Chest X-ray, AP view. Patient: 14 years old, sex M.
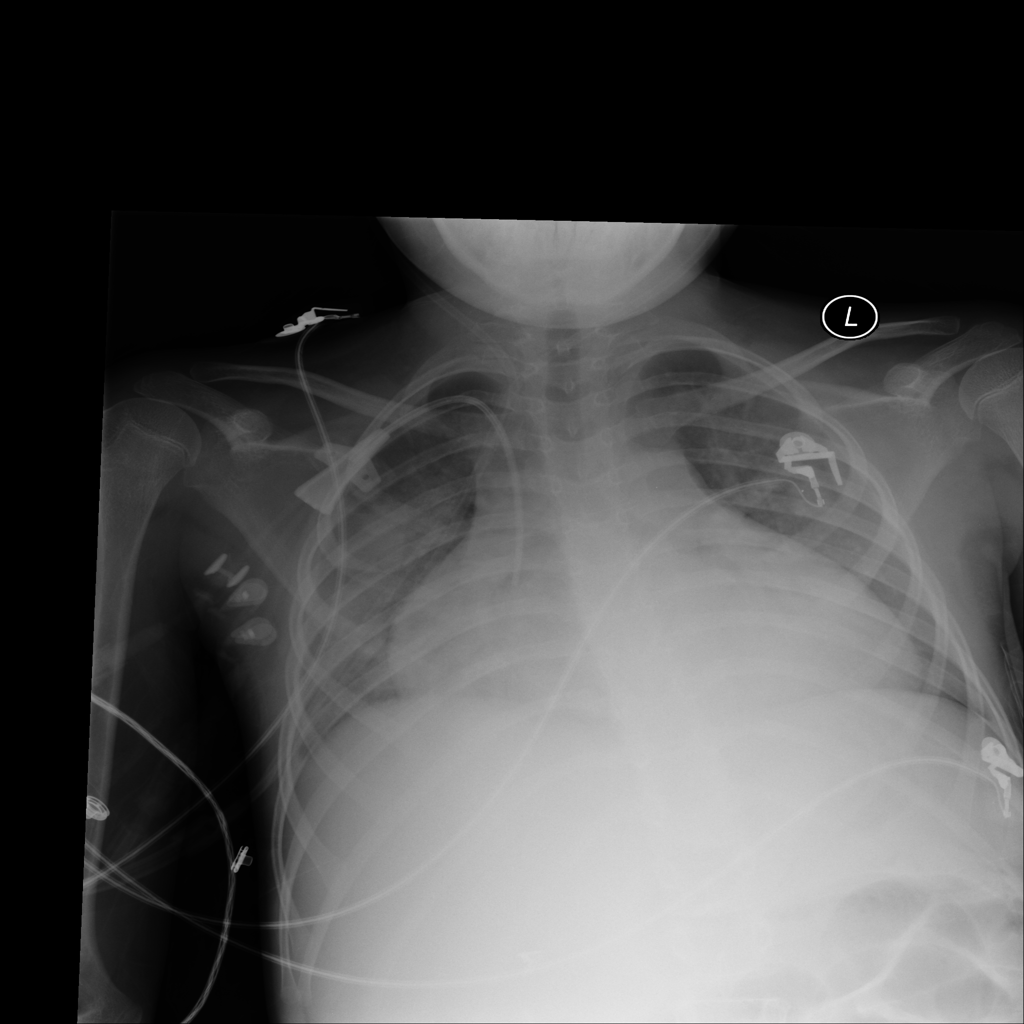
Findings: Cardiomegaly, Infiltration